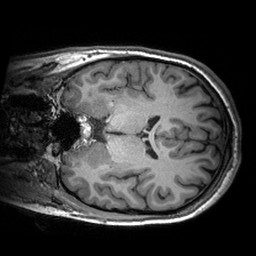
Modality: T1w
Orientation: coronal
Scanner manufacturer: siemens
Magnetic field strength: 3 T
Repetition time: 2.53 s
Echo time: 0.00288 s